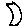
Label: moon